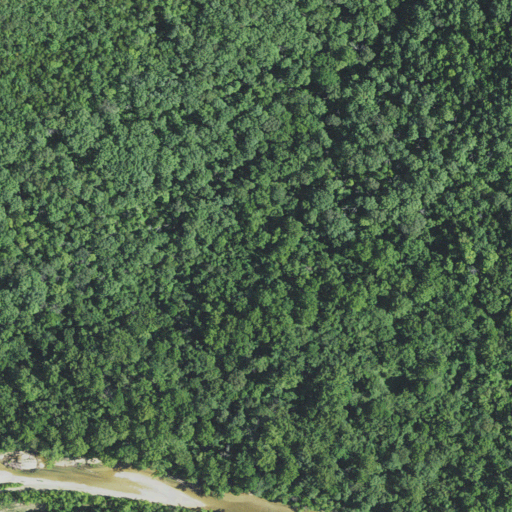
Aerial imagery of valley in Missouri named Field Hollow containing deciduous forest, mixed forest, woody wetlands, pasture, evergreen forest, and open water